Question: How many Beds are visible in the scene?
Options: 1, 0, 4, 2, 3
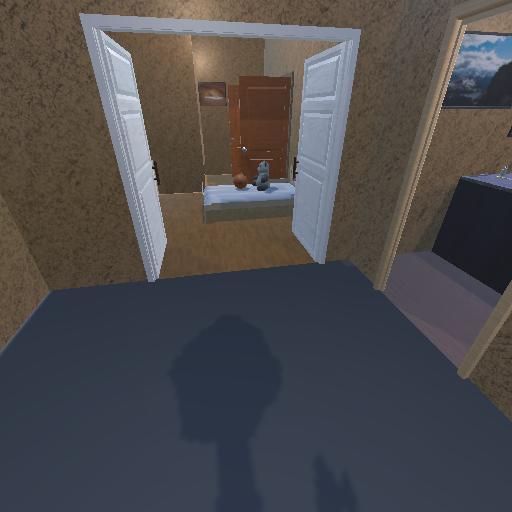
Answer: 1